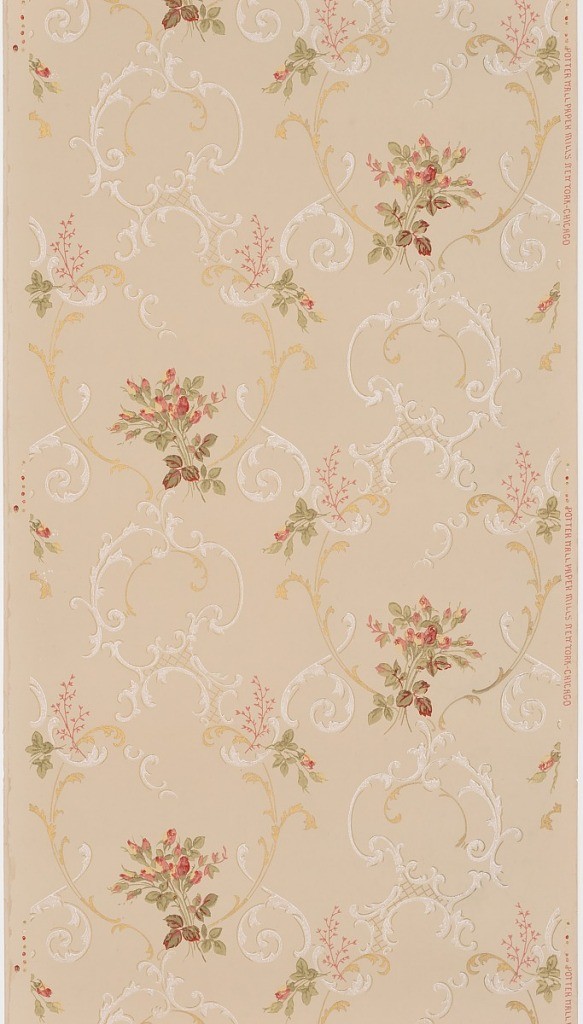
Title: Sidewall
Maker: Potter Wall Paper Mills
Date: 1905–1915
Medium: Machine-printed paper, liquid mica
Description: Pattern of bouquets of roses on stems, interlaced with foliate scrolls containing lattice work. Printed in red, yellow, green, white mica, and metallic gold on tan ground.